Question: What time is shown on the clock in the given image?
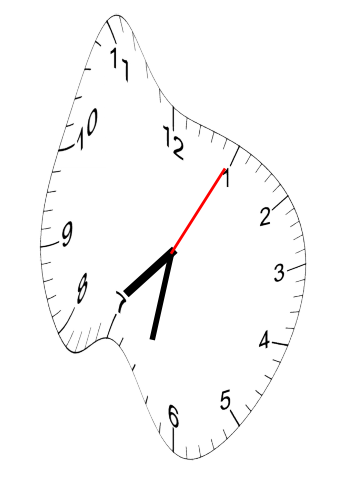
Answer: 07:32:05